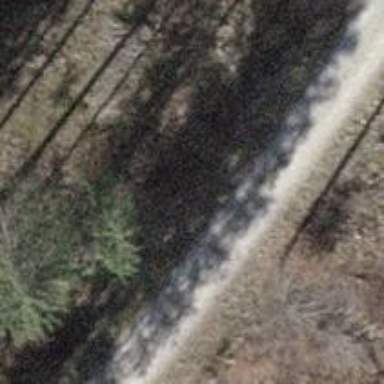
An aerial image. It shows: Pebblestone track with grade2 quality.